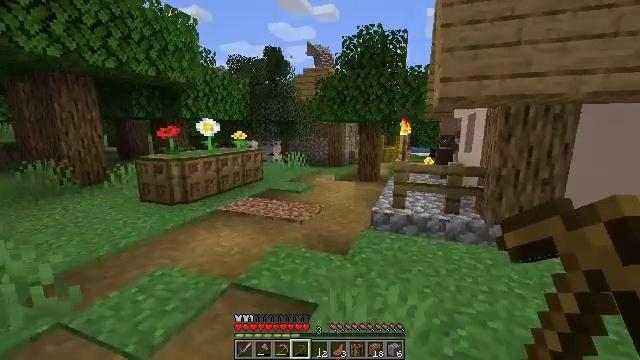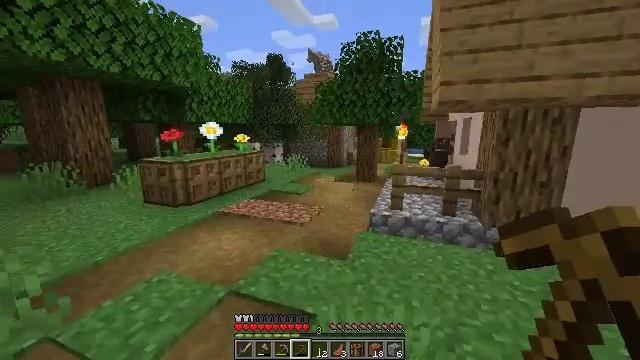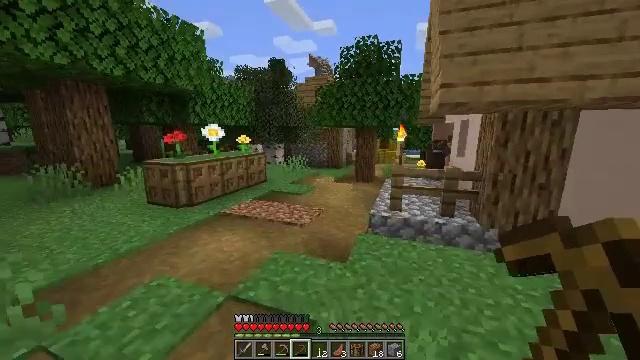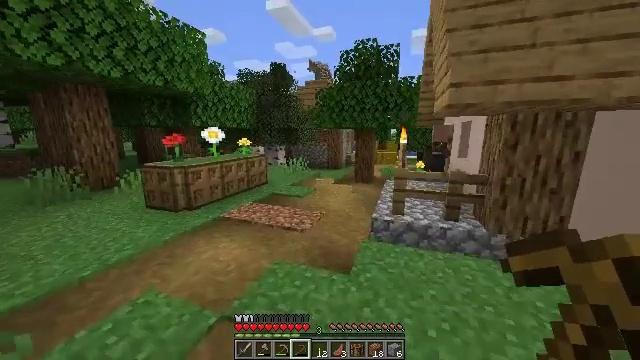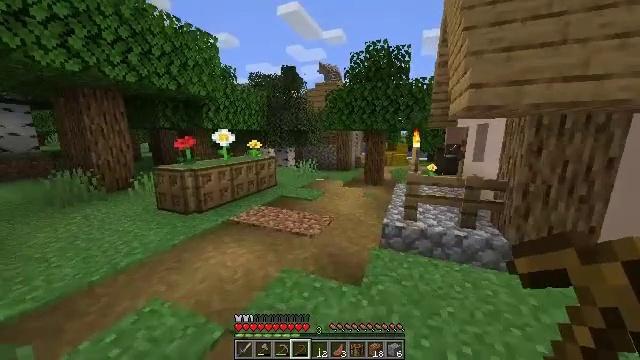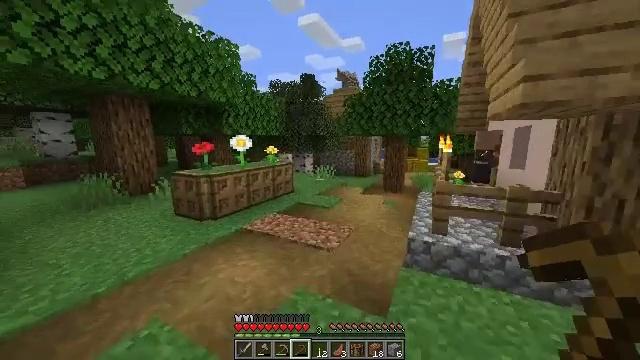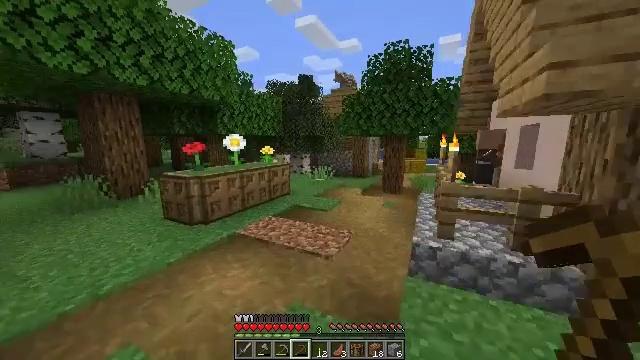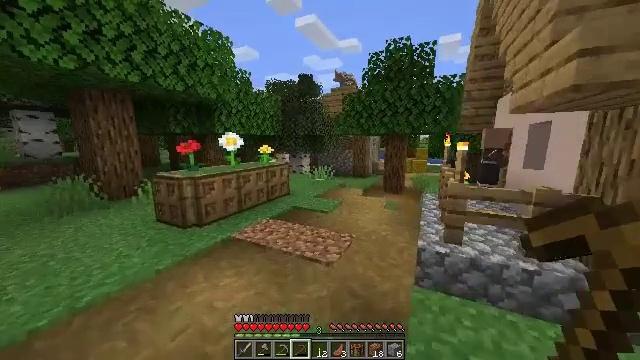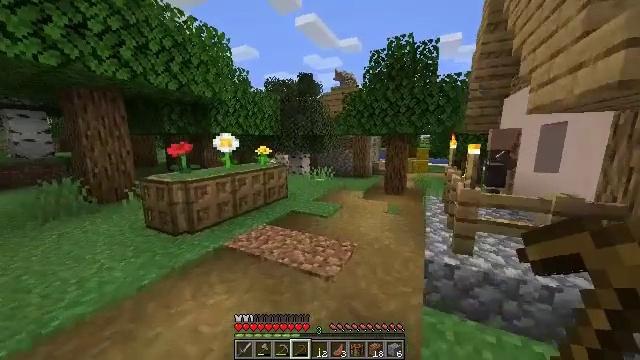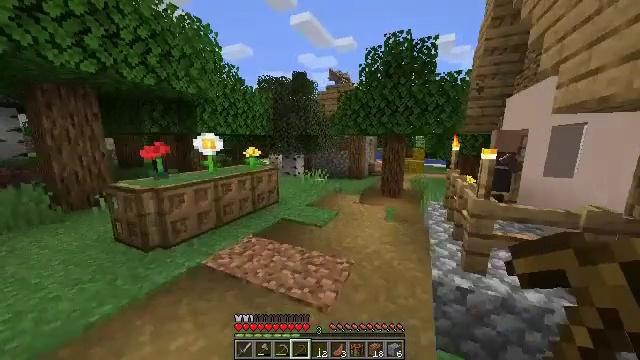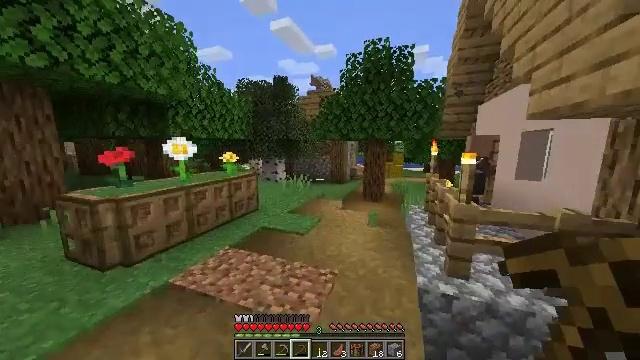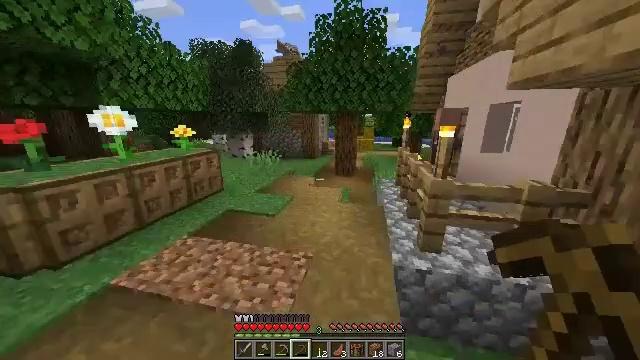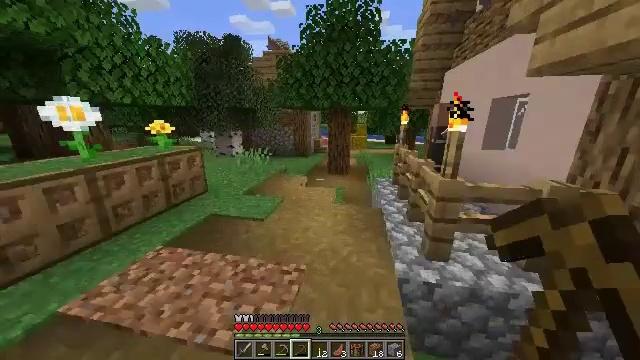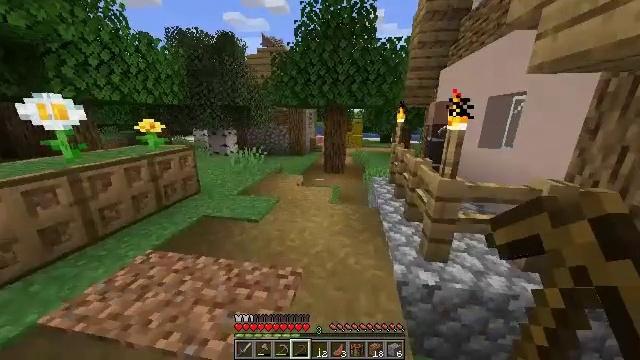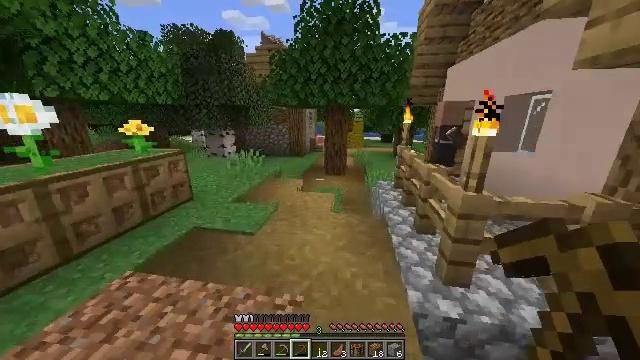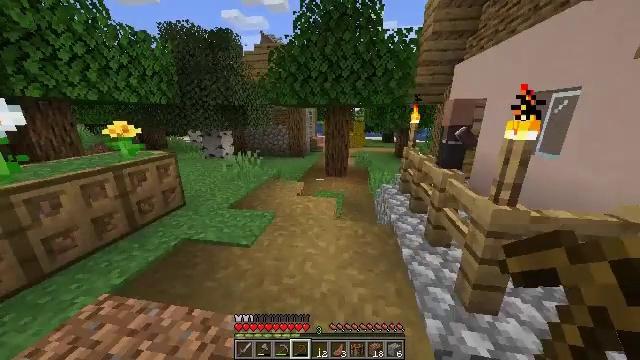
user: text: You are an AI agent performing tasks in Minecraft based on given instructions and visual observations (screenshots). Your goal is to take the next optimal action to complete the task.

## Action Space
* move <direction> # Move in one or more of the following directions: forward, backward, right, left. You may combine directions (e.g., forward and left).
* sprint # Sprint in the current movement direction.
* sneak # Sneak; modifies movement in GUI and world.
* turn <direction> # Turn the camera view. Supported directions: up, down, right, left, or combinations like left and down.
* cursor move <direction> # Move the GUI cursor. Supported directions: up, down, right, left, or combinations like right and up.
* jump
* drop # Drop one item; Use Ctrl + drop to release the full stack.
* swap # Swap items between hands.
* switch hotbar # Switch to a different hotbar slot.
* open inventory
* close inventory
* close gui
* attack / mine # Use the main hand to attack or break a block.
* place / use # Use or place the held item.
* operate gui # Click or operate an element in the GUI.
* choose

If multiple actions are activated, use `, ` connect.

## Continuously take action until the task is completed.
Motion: motion action
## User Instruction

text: Attack the terracotta block to obtain it.
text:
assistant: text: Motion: move forward, sprint
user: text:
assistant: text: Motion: move forward, sprint
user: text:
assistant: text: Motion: move forward
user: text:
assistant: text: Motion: move forward, turn left
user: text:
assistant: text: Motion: move forward, turn left and up
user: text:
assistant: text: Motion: move forward
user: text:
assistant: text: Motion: move forward
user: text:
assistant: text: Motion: move forward
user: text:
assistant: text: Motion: move forward, turn right
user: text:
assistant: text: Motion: move forward, turn right and up
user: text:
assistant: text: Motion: move forward, turn right and down
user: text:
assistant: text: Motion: move forward, turn right
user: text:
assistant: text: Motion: move forward, turn right
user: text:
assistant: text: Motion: move forward
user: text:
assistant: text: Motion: move forward
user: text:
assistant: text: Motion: move forward
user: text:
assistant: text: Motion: move forward and move left
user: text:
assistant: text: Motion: move forward and move left
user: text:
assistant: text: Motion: move forward and move left, turn right
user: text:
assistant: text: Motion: move forward, turn right
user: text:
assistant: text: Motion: move forward
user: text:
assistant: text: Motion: move forward
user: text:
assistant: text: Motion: move forward
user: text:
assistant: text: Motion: move forward
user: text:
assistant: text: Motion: move forward
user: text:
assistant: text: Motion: move forward
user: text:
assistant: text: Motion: move forward
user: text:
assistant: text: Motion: move forward, turn right
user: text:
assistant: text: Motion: move forward, turn right
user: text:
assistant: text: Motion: move forward and move left, turn right